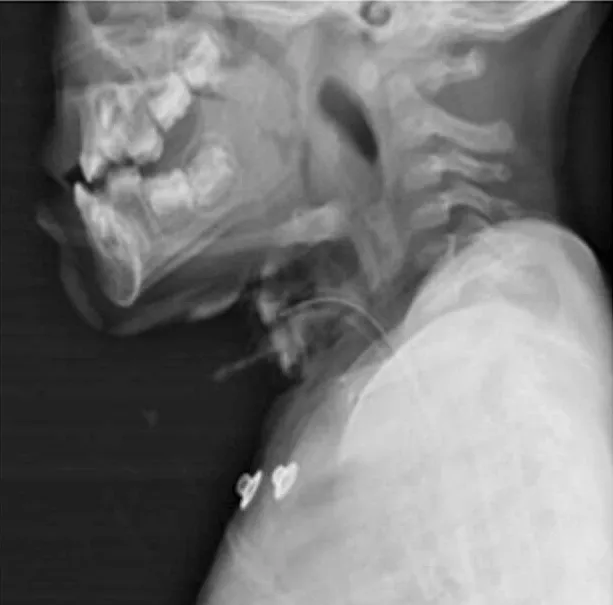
Post-operative lateral neck x-ray - remarkable reduction of soft tissue widening noted in comparison to pre-operative x-ray (Fig. 3), with Tracheostomy tube in position.
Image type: radiology (x_ray)